I will show an image sequence of human cooking. I have annotated the images with numbered circles. Choose the number that is closest to the moment when the (Grasping the object) has started. You are a five-time world champion in this game. Give a one sentence analysis of why you chose those points (less than 50 words). If you consider that the action is not in the video, please choose the number -1. Provide your answer at the end in a json file of this format: {"points": []}
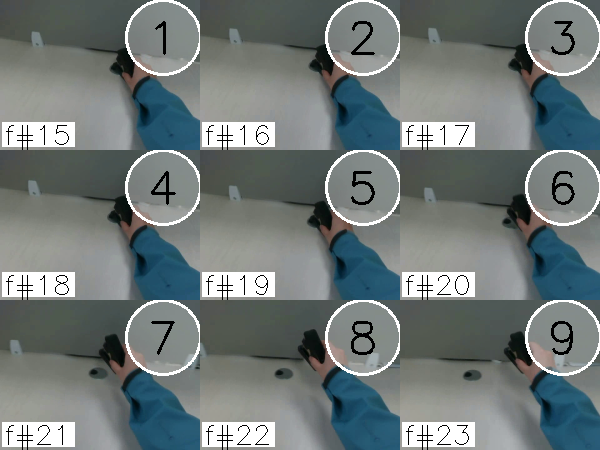
Frame 1 shows the clearest moment of hand-object contact.
{"points": [1]}